【题型】解答题　【知识点】平面几何　【难度】easy
如图，已知 $\triangle ABC$ 和 $\triangle ADE$ 都是等边三角形，点 $D$ 在边 $BC$ 上，点 $E$ 在边 $AD$ 的右侧，连接 $CE$。

(1) 求证：$\angle ACE = 60^\circ$；

(2) 在边 $AB$ 上取一点 $F$，使 $BF = BD$，联结 $DF$、$EF$。求证：四边形 $CDFE$ 是等腰梯形.
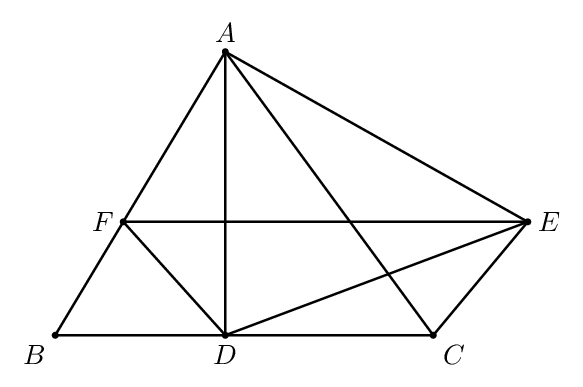
【解答】
【详解】（1）证明：$\because \triangle ABC$ 和 $\triangle ADE$ 都是等边三角形，

$\therefore \angle BAD + \angle CAD = 60^\circ$，$\angle EAC + \angle CAD = 60^\circ$，$AB = AC$，$AD = AE$，$\angle ABD = 60^\circ$，

$\therefore \angle BAD = \angle EAC$，

在 $\triangle ABD$ 和 $\triangle ACE$ 中，

\[
\begin{cases}
AB = AC \\
\angle BAD = \angle CAE \\
AD = AE
\end{cases},
\]

$\therefore \triangle ABD \cong \triangle ACE$，

$\therefore \angle ACE = \angle ABD = 60^\circ$；

（2）$\because \triangle ABC$ 为等边三角形，

$\therefore \angle ABD = 60^\circ$，$\angle ACB = 60^\circ$，

$\because \angle ACE = 60^\circ$，

$\therefore \angle ABD + \angle ACB + \angle ACE = 60^\circ + 60^\circ + 60^\circ = 180^\circ$，

$\therefore \angle ABD + \angle DCE = 180^\circ$，

$\therefore EC \parallel AB$，

$\because \triangle ABD \cong \triangle ACE$，

$\therefore BD = CE$，

$\because BF = BD$，

$\therefore BF = CE$，

$\therefore$ 四边形 $BCEF$ 是平行四边形，

$\therefore EF \parallel BC$，

$\because \angle ABD = 60^\circ$，$BF = BD$，

$\therefore BF = DF$，

又 $BD = CE$，

$\therefore DF = CE$，$EF \parallel BC$，

$\therefore$ 四边形 $CDFE$ 是等腰梯形.